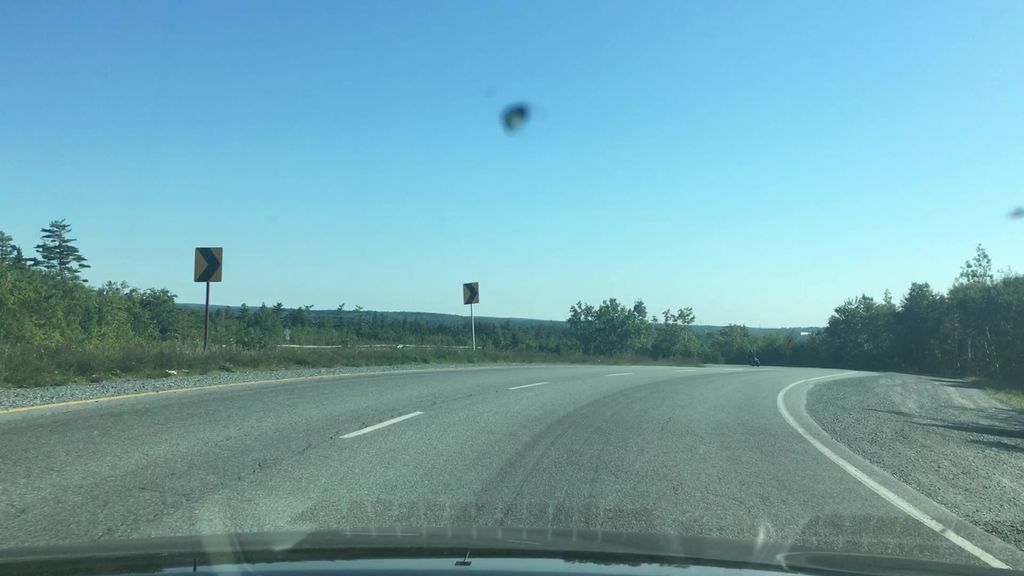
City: halifax